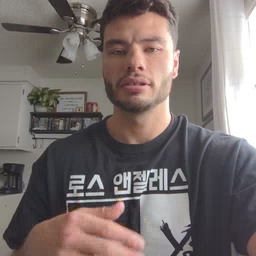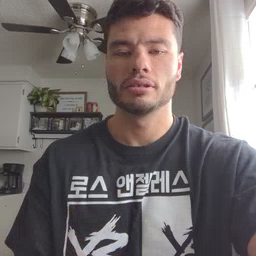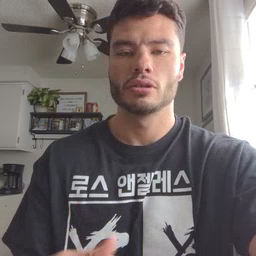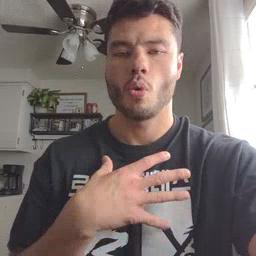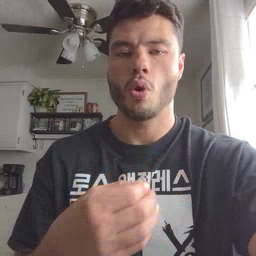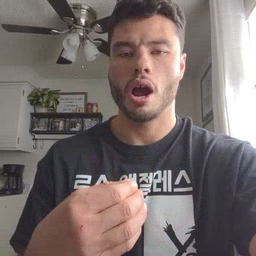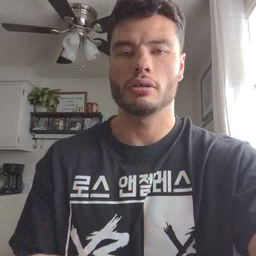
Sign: white